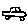
Label: car